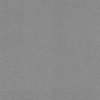
Label: dusty